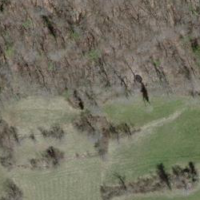
EUNIS habitat code: 41
Species observed at this site:
Phaneroptera falcata
Nemobius sylvestris
Gomphocerippus rufus
Chorthippus biguttulus